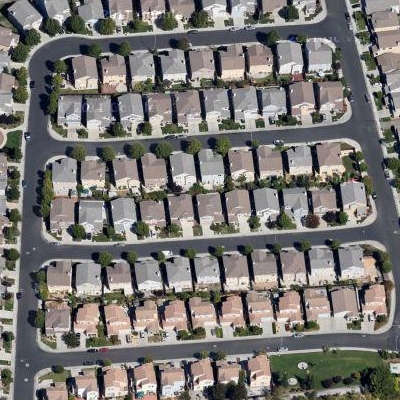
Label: Resident